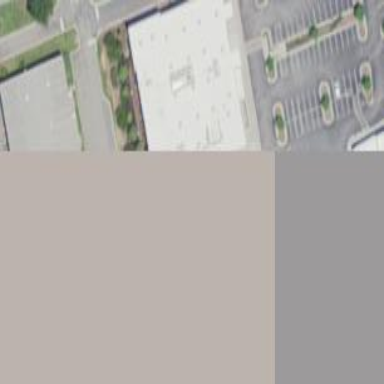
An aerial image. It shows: Supermarket building.